Question: I am trying to achieve like the pic below:

I don't seem to get the "delete selected column" right and also Delete selected row; instead the are deleting all rows and all columns.
So far I have the following code:
'''
<!DOCTYPE html PUBLIC "-//W3C//DTD XHTML 1.0 Transitional//EN" "http://www.w3.org/TR/xhtml1/DTD/xhtml1-transitional.dtd">
<html xmlns="http://www.w3.org/1999/xhtml">
<head>
<script>
//*********************************Start Add Row **********************************************************
function addRowToTable(){
var tbl = document.getElementById('tbl_sales'); //html table
var columnCount = tbl.rows[0].cells.length; //no. of columns in table
var rowCount = tbl.rows.length; //no. of rows in table
var row = tbl.insertRow(rowCount); //insert a row method
// For Every Row Added a Checkbox on first cell--------------------------------------
var cell_1 = row.insertCell(0); //Create a new cell
var element_1 = document.createElement("input"); //create a new element
element_1.type = "checkbox"; //set element type
element_1.setAttribute('id','newCheckbox'); //set id attribute
cell_1.appendChild(element_1); //Append element to created cell
// For Every Row Added add a Select box on Second cell------------------------------
var cell_2 = row.insertCell(1);
var element_2 = document.createElement('select');
element_2.name = 'SelDist' + rowCount;
element_2.options[0] = new Option('John Doe', 'value0');
element_2.options[1] = new Option('Dane Doe', 'value1');
cell_2.appendChild(element_2);
// For Every Row Added add a textbox on the rest of the cells starting with the 3rd,4th,5th... coloumns going on...
if(columnCount >= 2){ //Add cells for more than 2 columns
for (var i=3; i<=columnCount; i++) {
var newCel = row.insertCell(i-1); //create a new cell
var element_3 = document.createElement("input");
element_3.type = "text";
element_3.setAttribute('id', 'newInput'); //set the id attribute
newCel.appendChild(element_3);
}
}
}
//***************************** End Add Row ***************************************************************
// *****************************Start Add Column**********************************************************
function addColumn() {
var tblBodyObj = document.getElementById('tbl_sales').tBodies[0];
var rowCount = tblBodyObj.rows.length;
//for every Coloumn Added Add checkbox on first row ----------------------------------------------
var newchkbxcell = tblBodyObj.rows[0].insertCell(-1);
var element_4 = document.createElement("input");
element_4.type = "checkbox";
element_4.setAttribute('id','newCheckbox');
newchkbxcell.appendChild(element_4);
//For Every Coloumn Added add Drop down list on second row-------------------------------------
var newselectboxcell = tblBodyObj.rows[1].insertCell(-1);
var element_5 = document.createElement('select');
element_5.name = 'SelProd' + rowCount;
element_5.options[0] = new Option('Product11', 'value0');
element_5.options[1] = new Option('Product12', 'value1');
element_5.options[2] = new Option('Product13', 'value2');
element_5.options[3] = new Option('Product14', 'value3');
element_5.options[4] = new Option('Product15', 'value4');
element_5.options[5] = new Option('Product16', 'value5');
newselectboxcell.appendChild(element_5);
// For Every Coloumn Added add a textbox on the rest of the row cells starting with the 3rd,4th,5th......
for (var i=2; i< tblBodyObj.rows.length; i++) { //Add cells in all rows starting with 3rd row
var newCell = tblBodyObj.rows[i].insertCell(-1); //create new cell
var element_6 = document.createElement("input");
element_6.type = "text"
element_6.setAttribute('id', 'Newinput');
newCell.appendChild(element_6)
}
}
//*****************************Start Delete Selected Rows **************************************************
function deleteSelectedRows() {
var tb = document.getElementById('tbl_sales');
var NoOfrows = tb.rows.length;
for(var i=0; i< NoOfrows; i++) {
var row = tb.rows[i];
var chkbox = row.cells[0].childNodes[0]; //get check box object
if(null != chkbox && true == chkbox.checked) { //wheather check box is selected
tb.deleteRow(i); //delete the selected row
NoOfrows--; //decrease rowcount by 1
i--;
}
}
}
//*****************************End Delete Selected Columns **************************************************
//*****************************Start Delete Selected Columns ************************************************
function deleteSelectedColoumns()
{
var tb = document.getElementById('tbl_sales');//html table
var NoOfcolumns = tb.rows[0].cells.length; //no. of columns in table
for (var clm=3; clm< NoOfcolumns; clm++)
{
var rw = tb.rows[0];
var chkbox = rw.cells[clm].childNodes[0];
if(null != chkbox && true == chkbox.checked)
{
//-----------------------------------------------------
var lastrow = document.getElementById('tbl_sales').rows;
for (var x=0; x< lastrow.length; x++)
{
lastrow[x].deleteCell(clm);
}
//-----------------------------------------
NoOfcolumns--;
clm--;
}else
{
alert ("not selected");
return;
}
}
}
//*****************************End Delete Selected Columns **************************************************
</script>
<meta http-equiv="Content-Type" content="text/html; charset=utf-8" />
<title>Distributor Sales</title>
</head>
<body>
<form id="form1" name="form1" method="post" action="">
<table width="30" border="1" id="tbl_sales">
<tr>
<td></td>
<td><strong>Products</strong></td>
<td><input type="button" name="adclmbutton" id="addclmnbutton" value="Add Product" onclick="addColumn()" /></td>
</tr>
<tr>
<td><strong>Distributors</strong></td>
<td><strong>Sales Grid</strong></td>
<td><select name="select3" id="select">
<option>Product 1</option>
<option>Product 2</option>
<option selected="selected">Product 3</option>
</select></td>
</tr>
<tr>
<td><input type="button" name="addrowbutton" id="adrwbutton" value="Add Distributor" onclick="addRowToTable();"/></td>
<td><select name="select6" id="select6">
<option selected="selected">Jhon Doe</option>
<option>Jane Doe</option>
<option>David</option>
<option>Kelvin</option>
</select></td>
<td><label for="textfield"></label>
<input type="text" name="textfield" id="textfield" width="50px" /></td>
</tr>
</table>
<p>
<input type="submit" name="button3" id="button3" value="Remove Selected Distributor" onClick="deleteSelectedRows()"/>
<input type="submit" name="button4" id="button4" value="Remove Selected Product" onClick="deleteSelectedColoumns()"/>
</p>
</form>
</body>
</html>
'''
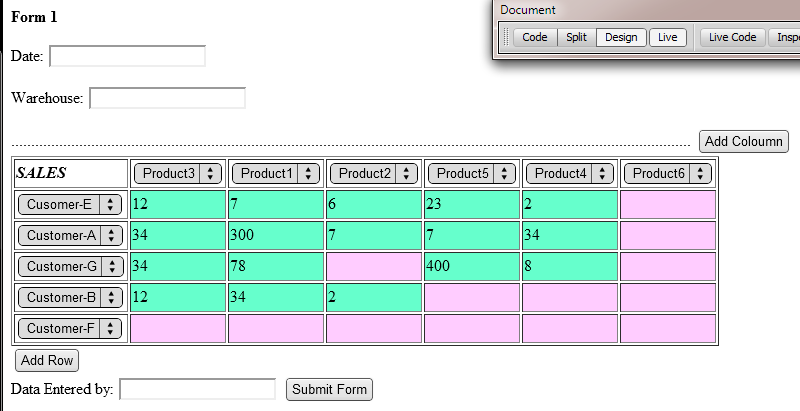
Answer: Change this line:
'''
lastrow[x].deleteCell(clm);
'''
to
'''
tb.rows[x].deleteCell(clm);
'''
and also remove the branch
'''
//} else { alert ("not selected"); return; }
'''
,then it works well. <URL>